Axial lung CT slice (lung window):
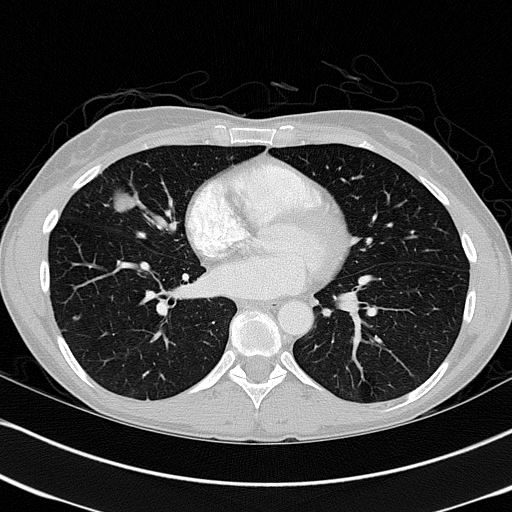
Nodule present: yes
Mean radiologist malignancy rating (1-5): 3